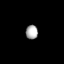
Tissue: lung
Cell type: Endothelial cells
Senescence score: 0.234
Nuclear area (px): 166
Mean DAPI intensity: 172.614